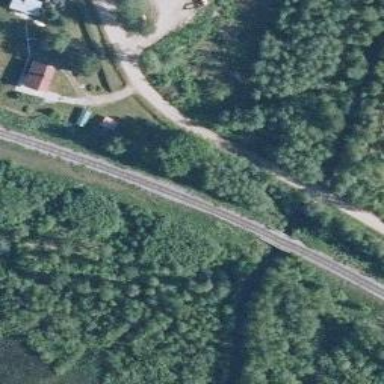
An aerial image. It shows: Railway track.